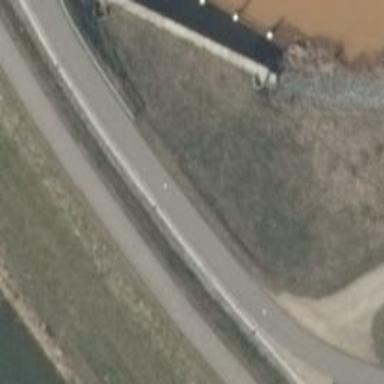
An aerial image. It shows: Asphalt cycleway.